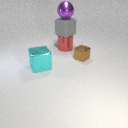
large red metal cylinder below large gray rubber cube